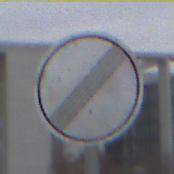
Verkehrszeichen: EndeSaemtlicherBegrenzungen
Umgebung: Outdoor, Suburban
Tageszeit: Midday
Wetter: Overcast
Licht: Natural
Jahreszeit: NotSpecified
Kontrast: LowContrast